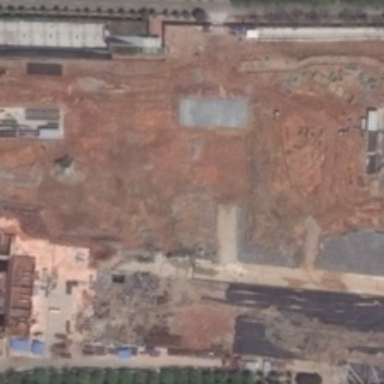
A lot of broken stone and waste are in the bareland .